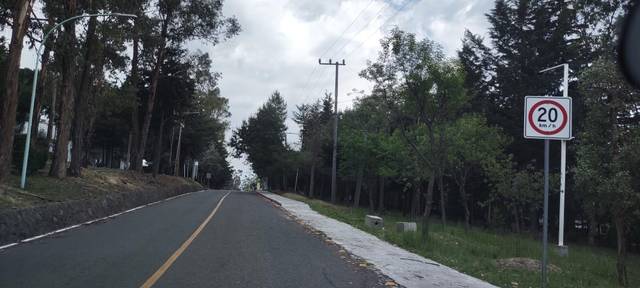
Region: Mexico
Coordinates: 19.288, -99.678